Question: tables

sample data
walls
'''
wall_id wall_name
1 wall_1
2 wall_2
6 wall_6
'''
wall_categories
'''
wall_id category_id
1 2
2 1
6 1
6 2
'''
categories
'''
category_id category_name
1 Wallpaper
2 Photography
'''
html
'''
<a href="file.php?category=wallpaper">Wallpaper</a>
<a href="file.php?category=photography">Photography</a>
'''
What I need to do is when the user click the 'Wallpaper' link, I want the images with 'wallpaper' as category to be displayed same with 'photography'. I have built an initial query but it generates duplicate records as I'm using join, there must be something else that need to be added to make it work.
'''
SELECT DISTINCT walls.wall_id, walls.wall_name, walls.wall_views, walls.upload_date,
categories.category_name FROM categories INNER JOIN wall_categories ON
wall_categories.category_id=categories.category_id INNER JOIN walls ON
walls.wall_id=wall_categories.wall_id;
'''
or since the 'category_id' is fixed, we can use 'walls' and 'wall_categories' table only. Then lets' say we can use the following html.
'''
<a href="file.php?category=1">Wallpaper</a>
<a href="file.php?category=2">Photography</a>
'''
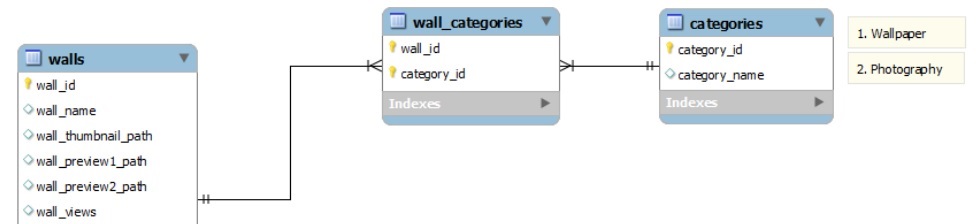
Answer: You're not limiting your query by 'category_id', so it's returning all wall records that have an associated category.
'''
SELECT DISTINCT walls.wall_id, walls.wall_name, walls.wall_views, walls.upload_date,
categories.category_name FROM categories INNER JOIN wall_categories ON
wall_categories.category_id=categories.category_id INNER JOIN walls ON
walls.wall_id=wall_categories.wall_id
WHERE category.category_id = ?
;
'''
And then bind '?' to the appropriate category ID from your user's selection.